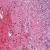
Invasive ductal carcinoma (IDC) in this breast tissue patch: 1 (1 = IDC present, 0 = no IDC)